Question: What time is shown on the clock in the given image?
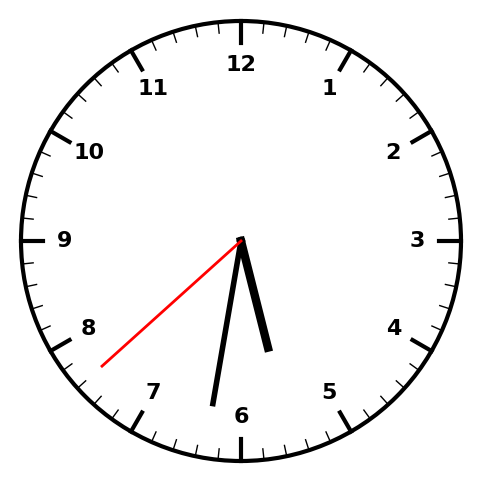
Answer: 05:31:38